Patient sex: F
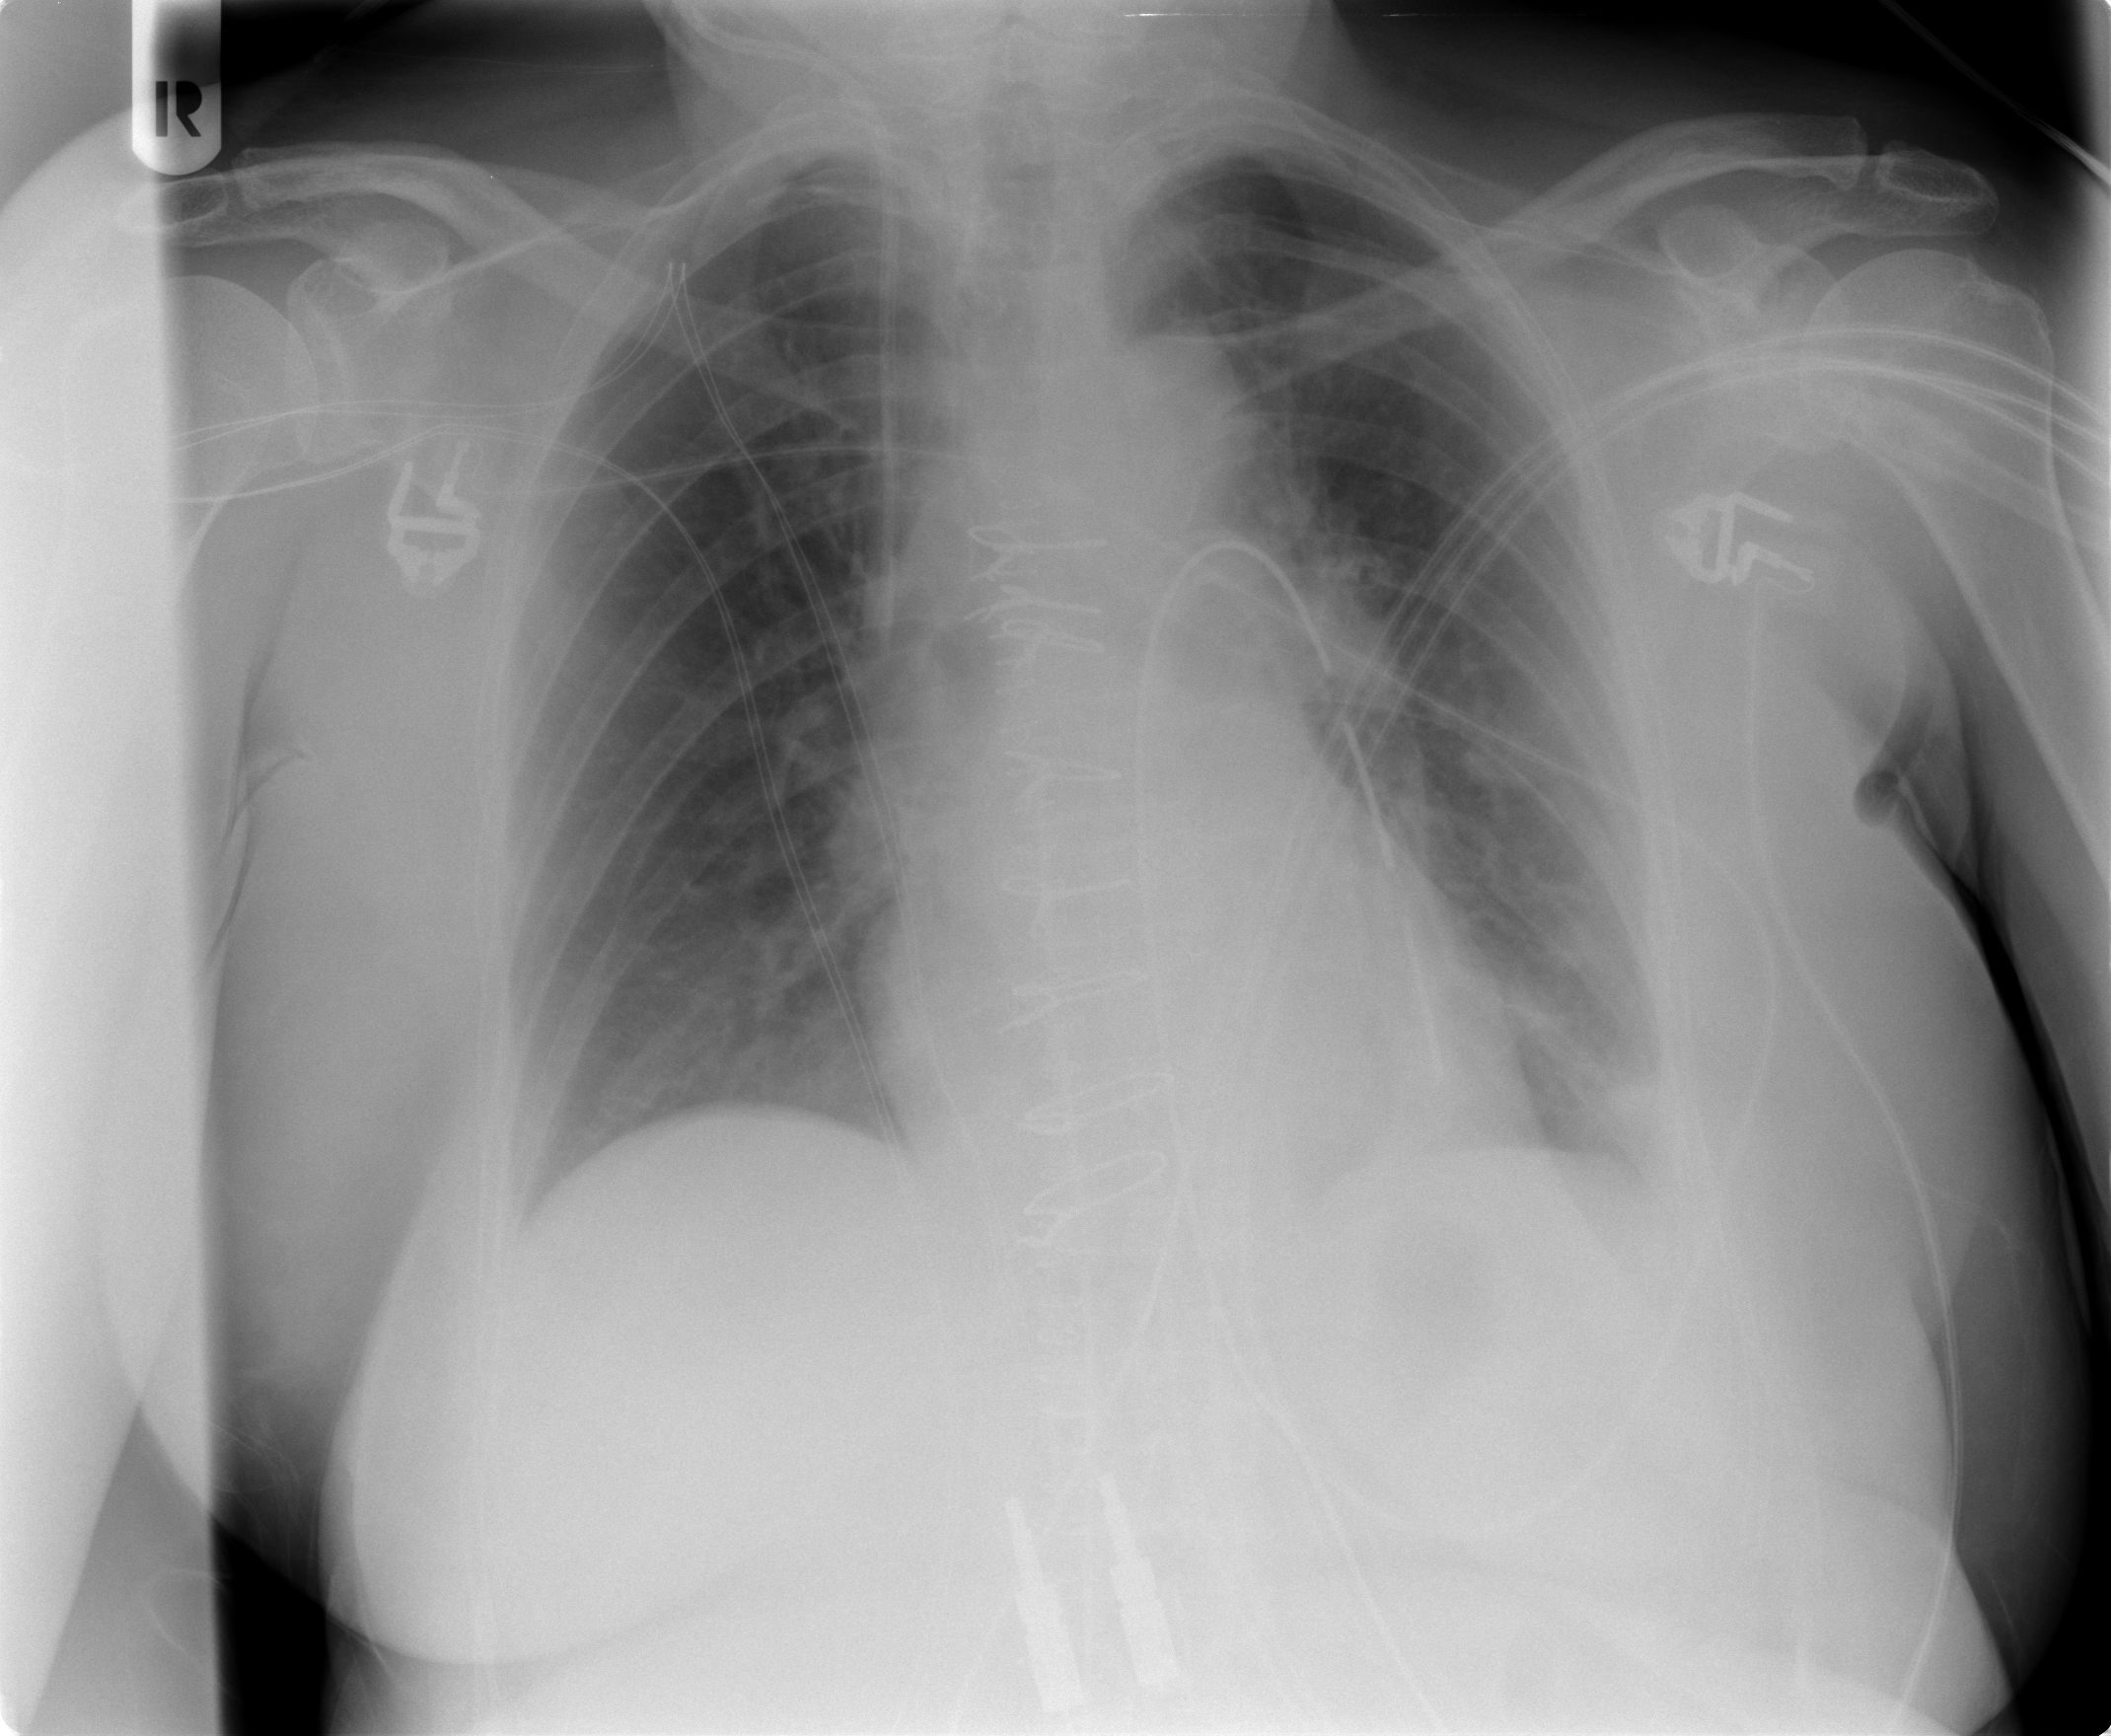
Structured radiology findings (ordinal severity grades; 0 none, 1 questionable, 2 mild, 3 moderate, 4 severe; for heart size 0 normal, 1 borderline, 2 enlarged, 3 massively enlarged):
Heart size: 0
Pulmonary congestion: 0
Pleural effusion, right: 0
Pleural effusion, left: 0
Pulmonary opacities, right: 0
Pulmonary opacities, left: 0
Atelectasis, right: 0
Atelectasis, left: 1